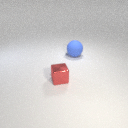
large blue rubber sphere behind small red metal cube